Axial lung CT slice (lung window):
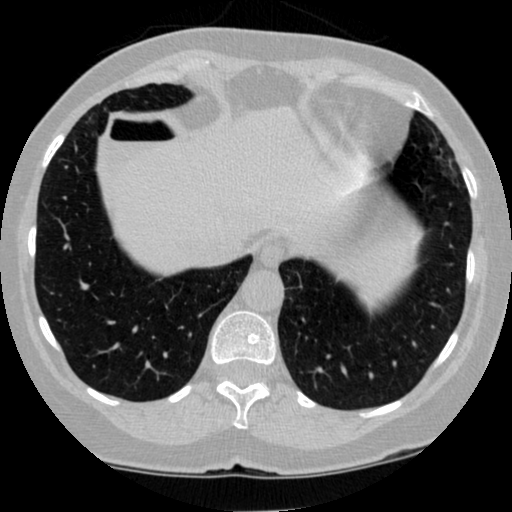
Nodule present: no